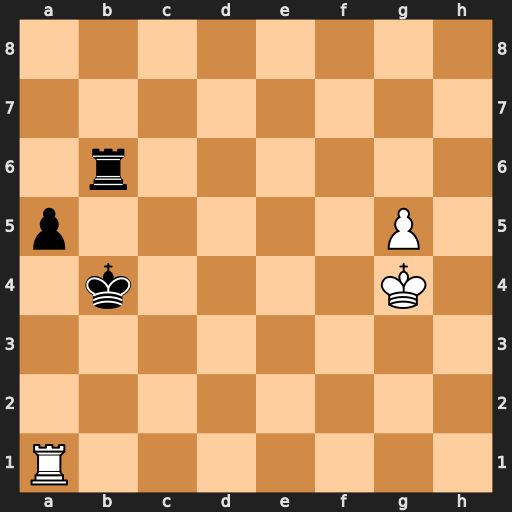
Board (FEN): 8/8/1r6/p5P1/1k4K1/8/8/R7
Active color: w
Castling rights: -
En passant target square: -
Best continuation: Rb1+ Kc5 Rxb6 Kxb6 g6